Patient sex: M
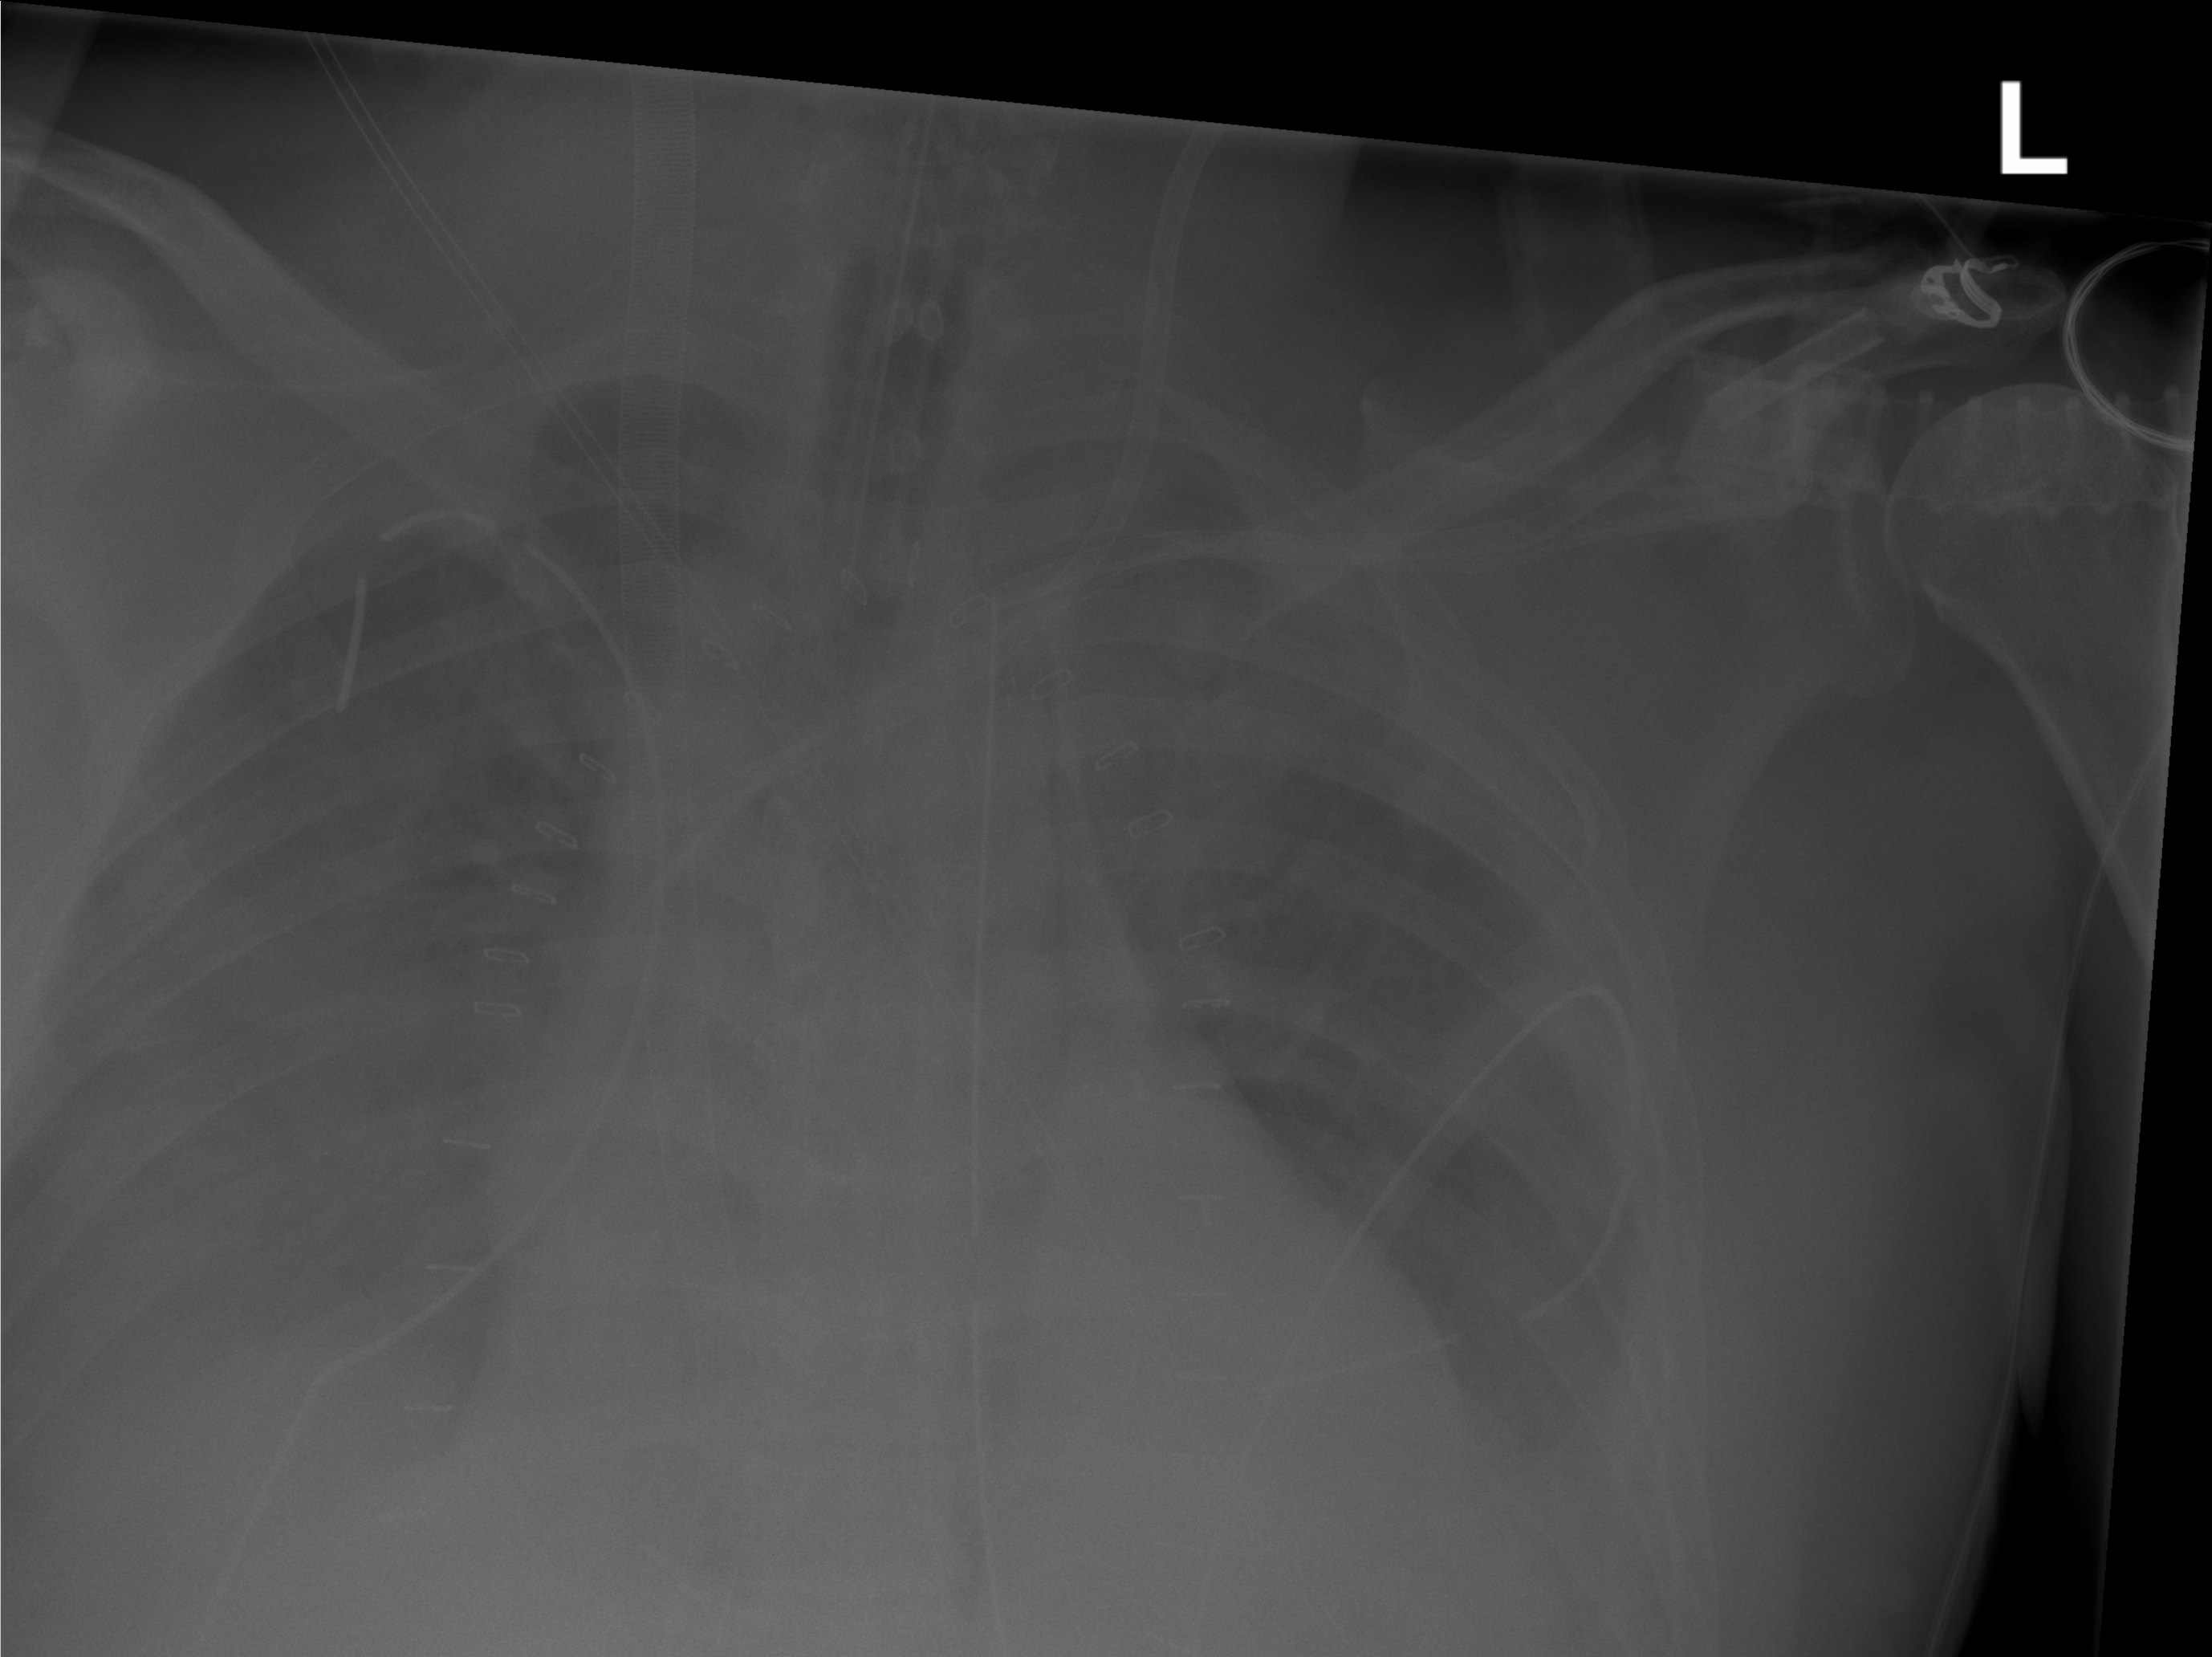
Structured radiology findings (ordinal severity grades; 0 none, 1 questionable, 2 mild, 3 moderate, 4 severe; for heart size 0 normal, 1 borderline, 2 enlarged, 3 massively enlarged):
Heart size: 2
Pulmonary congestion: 2
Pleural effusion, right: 3
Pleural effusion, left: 2
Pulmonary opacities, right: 2
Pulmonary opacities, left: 2
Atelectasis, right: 2
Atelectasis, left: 2